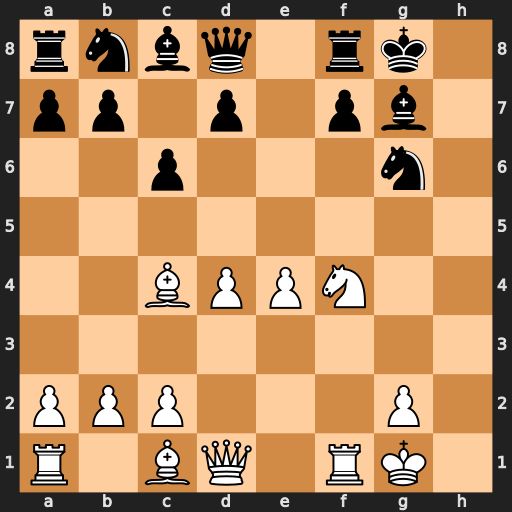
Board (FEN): rnbq1rk1/pp1p1pb1/2p3n1/8/2BPPN2/8/PPP3P1/R1BQ1RK1
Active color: w
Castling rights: -
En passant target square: -
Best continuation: Nxg6 d5 Nxf8